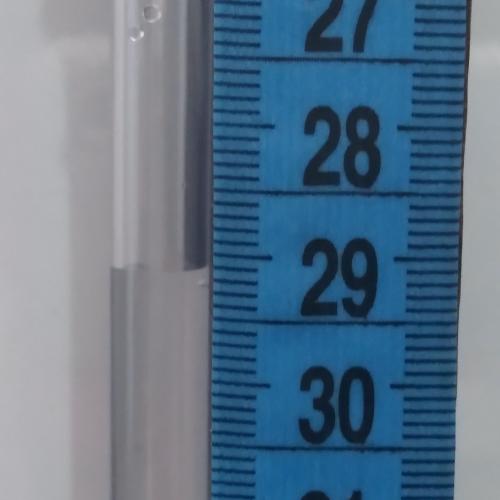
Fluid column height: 29.1 cm